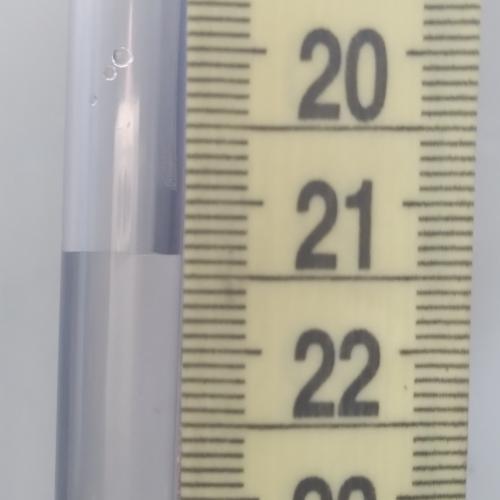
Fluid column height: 21.4 cm